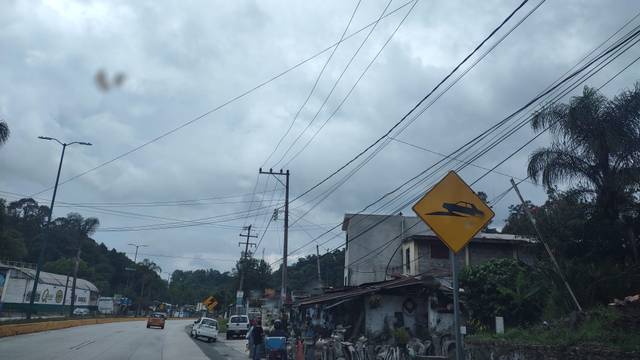
Region: Mexico
Coordinates: 19.507, -96.936